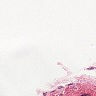
Metastatic tissue present: no